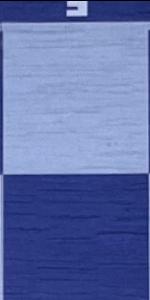
Label: Empty